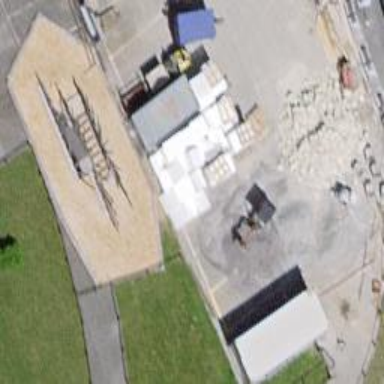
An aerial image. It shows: Playground structure with train theme.